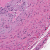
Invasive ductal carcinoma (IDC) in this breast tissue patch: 0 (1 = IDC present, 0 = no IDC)